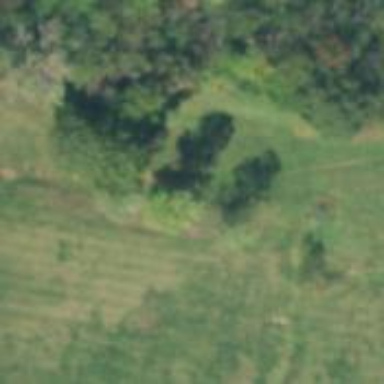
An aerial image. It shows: Disc golf hole.